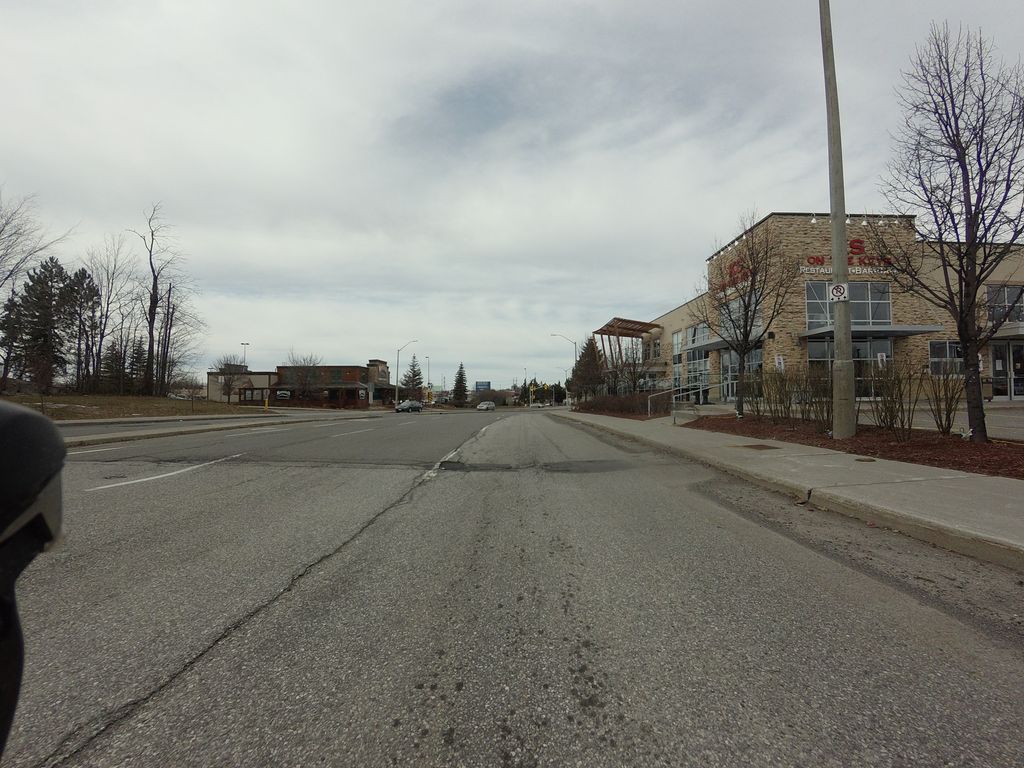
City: ottawa-gatineau